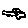
Label: car